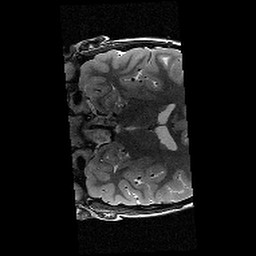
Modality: T2w
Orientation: coronal
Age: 10
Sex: male
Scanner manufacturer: siemens
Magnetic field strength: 3 T
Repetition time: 9.23 s
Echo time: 0.067 s